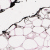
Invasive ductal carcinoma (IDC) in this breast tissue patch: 0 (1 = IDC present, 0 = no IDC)